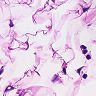
Metastatic tissue present: no